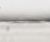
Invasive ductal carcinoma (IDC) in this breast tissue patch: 0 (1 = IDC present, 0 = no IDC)